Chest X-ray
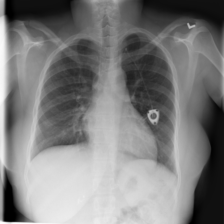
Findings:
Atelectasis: negative
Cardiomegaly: negative
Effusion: negative
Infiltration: positive
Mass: negative
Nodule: negative
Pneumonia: negative
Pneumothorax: negative
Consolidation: negative
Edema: negative
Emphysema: negative
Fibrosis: negative
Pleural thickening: negative
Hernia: negative